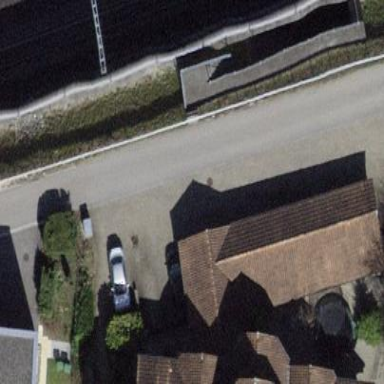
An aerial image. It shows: View of roof of building.